Question: I'm running Eclipse Juno with CDT on Windows 7. Have installed MinGW with msys and set up my PATH. If I just run 'cmd.exe' and type 'make', it runs the msys 'make.exe':
'''
C:\Users\dev>make
make: *** No targets specified and no makefile found. Stop.
C:\Users\dev>echo %PATH%
C:\Program Files (x86)\Windows Resource Kits\Tools\;C:\Windows\system32;C:\Windows;C:\Windows\System32\Wbem;C:\Windows\System32\WindowsPowerShell\v1.0\;C:\Program Files\MySQL\MySQL Server 5.5\bin;C:\Program Files (x86)\php;C:\Program Files (x86)\libtidy\bin;C:\Program Files\7-Zip;C:\Program Files\TortoiseSVN\bin;C:\Program Files\Java\jdk1.7.0\bin;C:\Program Files (x86)\apache-ant-1.8.4\bin;C:\Program Files\TortoiseHg\;C:\Program Files (x86)\Windows Resource Kits\Tools\;C:\Windows\system32;C:\Windows;C:\Windows\System32\Wbem;C:\Windows\System32\WindowsPowerShell\v1.0\;C:\Program Files\MySQL\MySQL Server 5.5\bin;C:\Program Files (x86)\php;C:\Program Files (x86)\libtidy\bin;C:\Program Files\7-Zip;C:\Program Files\TortoiseSVN\bin;C:\Program Files\Java\jdk1.7.0\bin;C:\Program Files (x86)\apache-ant-1.8.4\bin;C:\Program Files\TortoiseHg\;C:\Program Files (x86)\MinGW\bin;C:\Program Files (x86)\MinGW\msys\1.0\bin
'''
So far so good. But even after restarting Eclipse (even rebooting Windows!), CDT gives me the following error message when I try to make the simple "Hello World" C program:
'''
Program "make" not found in PATH
'''

The funny thing is, if I run the following Java code from Eclipse...
'''
import java.io.BufferedReader;
import java.io.InputStreamReader;
public class Temp {
public static void main(String[] args) {
System.out.println(System.getenv("PATH"));
try {
String line;
Process p = Runtime.getRuntime().exec("make");
BufferedReader input =
new BufferedReader
(new InputStreamReader(p.getErrorStream()));
while ((line = input.readLine()) != null) {
System.out.println(line);
}
input.close();
}
catch (Exception err) {
err.printStackTrace();
}
}
}
'''
...I get exactly the output I would expect, namely:
'''
C:\Program Files (x86)\Windows Resource Kits\Tools\;C:\Windows\system32;C:\Windows;C:\Windows\System32\Wbem;C:\Windows\System32\WindowsPowerShell\v1.0\;C:\Program Files\MySQL\MySQL Server 5.5\bin;C:\Program Files (x86)\php;C:\Program Files (x86)\libtidy\bin;C:\Program Files\7-Zip;C:\Program Files\TortoiseSVN\bin;C:\Program Files\Java\jdk1.7.0\bin;C:\Program Files (x86)\apache-ant-1.8.4\bin;C:\Program Files\TortoiseHg\;C:\Program Files (x86)\MinGW\bin;C:\Program Files (x86)\MinGW\msys\1.0\bin
make: *** No targets specified and no makefile found. Stop.
'''
Why can't Eclipse CDT find 'make' when everybody else can!?
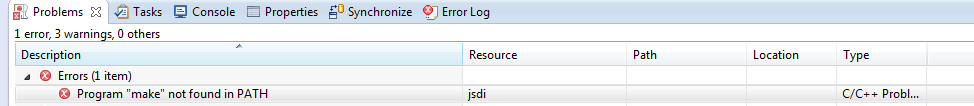
Answer: For whatever reason, moving the MinGW and Msys paths to the front of the PATH variable (they are at the end in the question above) solved my problem.